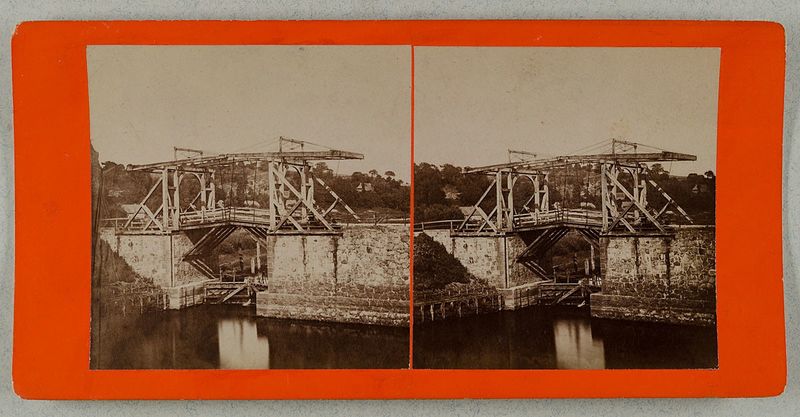
Titel: Lauenburg an der Elbe - Zugbrücke über die Stecknitz
Künstler: Johann Jacob Köpcke
Standort: Hamburg
Institution: Museum für Kunst und Gewerbe Hamburg
Schlagwörter: fluss, architektur, bild, kanal, fotografie, photographie, viadukt, architekturfotografie, albumin, stereofotografie, reisefotografie, historische, stereophotographie, architekturphotographie, bildwerke, angewandte und bildende kunst, hessische systematik, schwarzweißpositivverfahren, silbersalzverfahren, schwarzweißfotografie, gebäude, örtlichkeit, straße, stätte, reisephotographie, albuminpapier, brücke, aquädukt, stereoskopische, stereoskopisches, zugbrücke, stecknitz